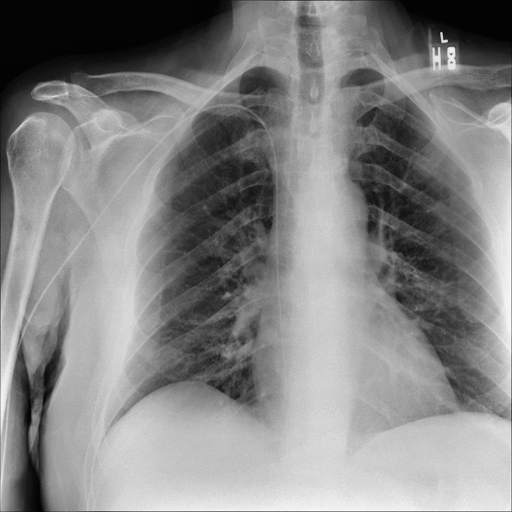
Finding: NORMAL